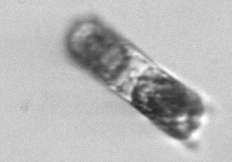
Label: Hemiaulus